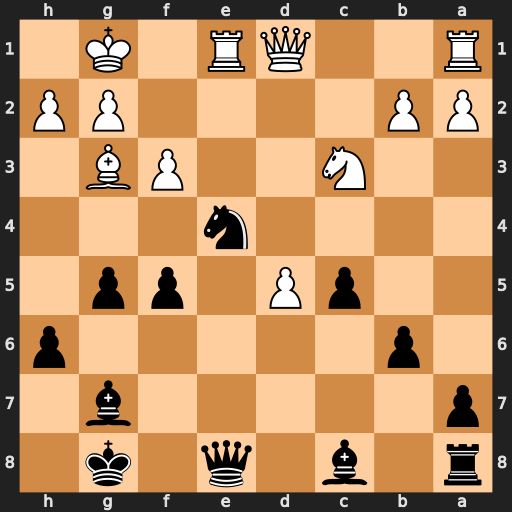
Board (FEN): r1b1q1k1/p5b1/1p5p/2pP1pp1/4n3/2N2PB1/PP4PP/R2QR1K1
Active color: b
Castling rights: -
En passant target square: -
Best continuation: Bd4+ Qxd4 cxd4 Nxe4 fxe4